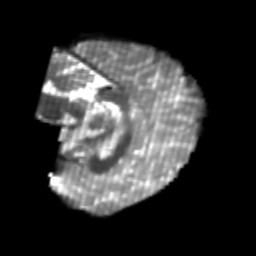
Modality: T2w
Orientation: sagittal
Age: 22
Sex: male
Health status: healthy
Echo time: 0.074 s